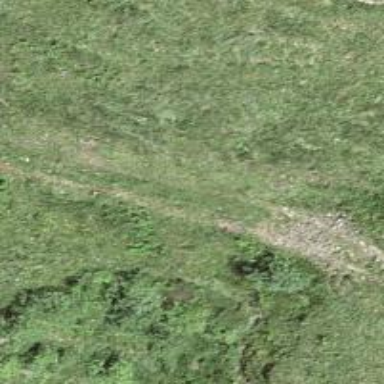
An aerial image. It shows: Path covered in grass.